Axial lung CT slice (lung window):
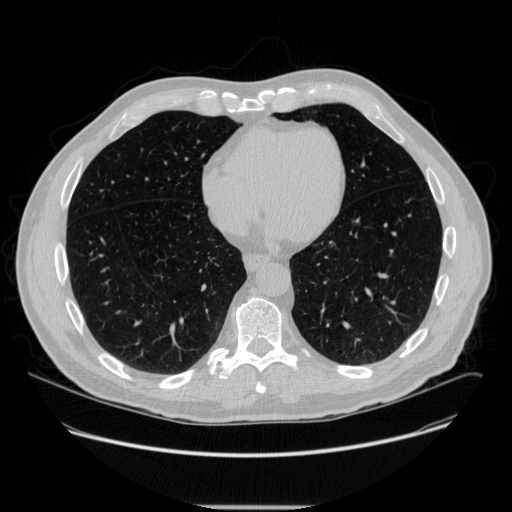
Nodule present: no